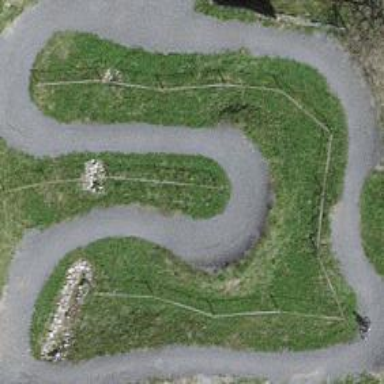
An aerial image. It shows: Cycling track located on leisure land.